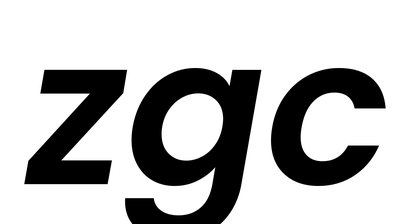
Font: Poppins-SemiBoldItalic